Question: The website I'm designing has a fixed menu behind the body. When the menu icon is clicked some jquery shifts the body left. I've put a shadow on the body to make the fixed menu look like it's positioned underneath. In chrome, firefox, and safari everything works flawlessly. But in Internet Explorer the links in this menu can't be clicked because of the drop shadow coming from the body. Is there an easy fix to this, or a way to easily disable the css on ie?

Here's the relevant code:
The shadow on the main content
'''
.wrapper {
-webkit-box-shadow: 3px 0px 10px 1px rgba(0,0,0,1);
-moz-box-shadow: 3px 0px 10px 1px rgba(0,0,0,1);
box-shadow: 3px 0px 10px 1px rgba(0,0,0,1);
}
'''
The fixed menu that displays when the menu button is clicked.
'''
.sidemenu {
position: fixed;
right: 0px;
top: 0px;
width: 260px;
height: 100%;
background: #2b2b2b;
z-index: -10;
overflow: hidden;
transition: 0.2s;
color: white;
text-align: center;
}
'''
Added a javascript function to detect Internet Explorer.
'''
if (detectIE() != false) {
$('.sidemenu').css('zIndex', '1000');
}
'''
When the menu is clicked, the index is adjusted on ie to bypass all the other layers. Works well enough.
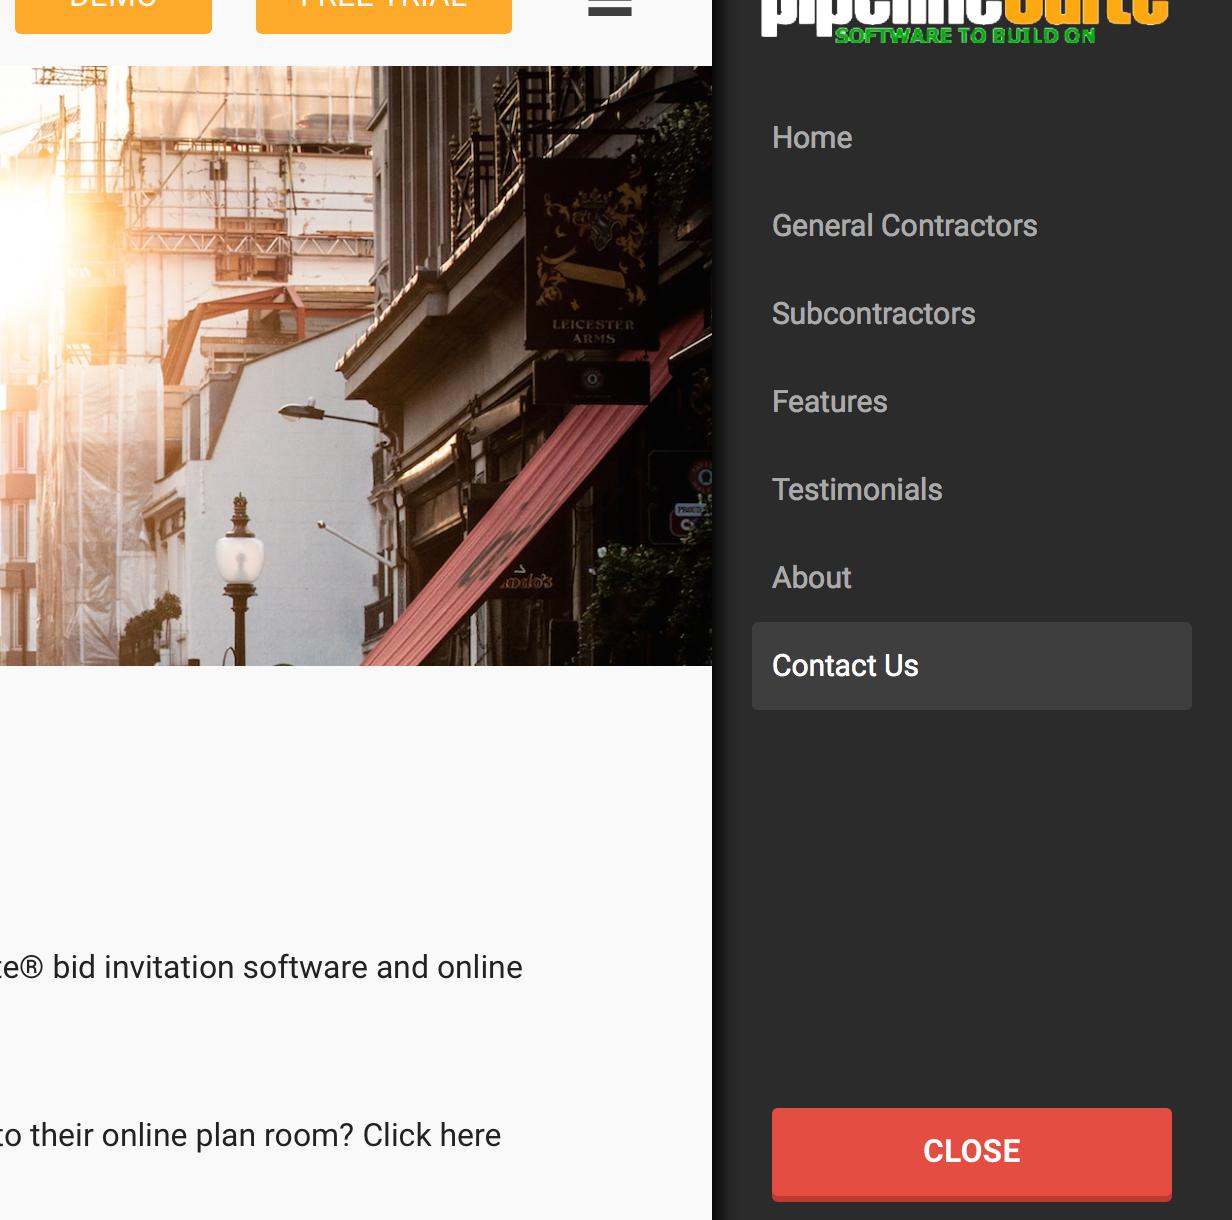
Answer: hmmm.. a couple things would help; like version of IE are you seeing this issue on?
But, sounds like setting a 'z-index:' to higher on these links could do the trick.
'''
.menu {
position: relative; // works best if parent is set to relative
}
.menu li a {
// all it's styles
z-index: 1001; //add
}
'''
If the above doesn't work alone, try setting a lower 'z-index' to the page wrapper or '<body>' if that's all you have to work with in this scenario. 'Eg. z-index: 888;' for info on stacking order with z-index check this <URL>.
I'm curious how your writing your 'box-shadow:' you shouldn't have to do more then this
'''
.shadow {
-moz-box-shadow: inset 0 0 10px #000000;
-webkit-box-shadow: inset 0 0 10px #000000;
box-shadow: inset 0 0 10px #000000;
}
'''